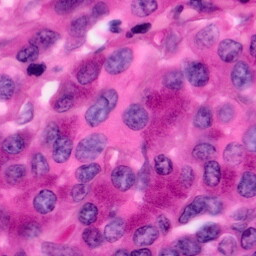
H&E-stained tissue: Pancreatic